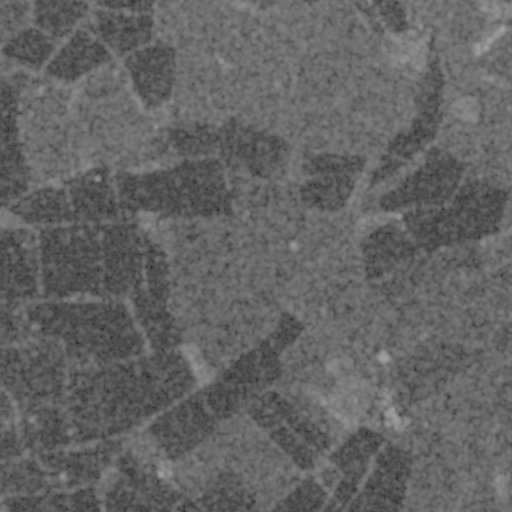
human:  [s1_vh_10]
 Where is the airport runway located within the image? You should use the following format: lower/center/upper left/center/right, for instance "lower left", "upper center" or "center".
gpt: The airport runway is located in the upper center of the image.
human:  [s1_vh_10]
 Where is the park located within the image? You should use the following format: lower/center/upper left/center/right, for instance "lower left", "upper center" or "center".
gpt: The park is located in the upper center of the image.
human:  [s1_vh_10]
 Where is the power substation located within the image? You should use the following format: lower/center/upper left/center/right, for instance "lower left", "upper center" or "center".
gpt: The power substation is located in the upper center of the image.
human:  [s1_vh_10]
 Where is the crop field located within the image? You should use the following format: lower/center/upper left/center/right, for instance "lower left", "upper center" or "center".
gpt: There is no crop field in the image.

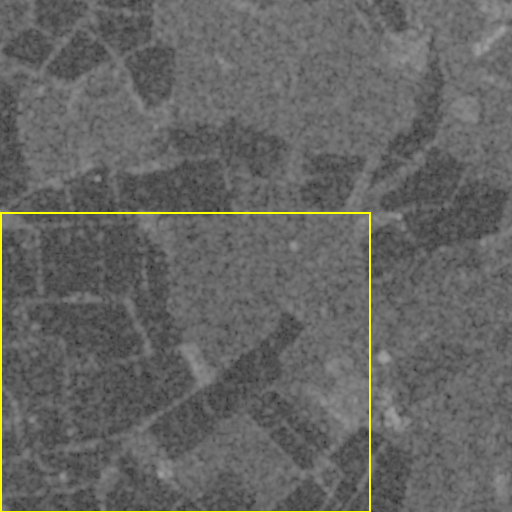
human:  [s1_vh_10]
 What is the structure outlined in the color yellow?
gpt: The structure outlined in yellow is a crop field.
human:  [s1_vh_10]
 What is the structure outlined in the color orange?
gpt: There is no orange outline.